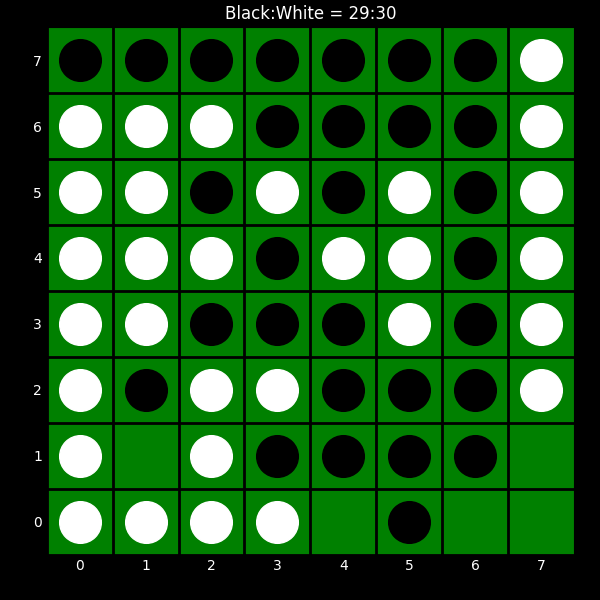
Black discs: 29
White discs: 30